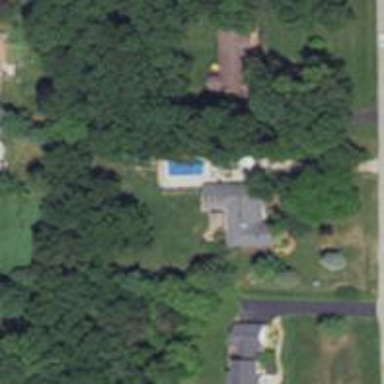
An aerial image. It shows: Driveway.